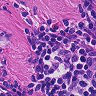
Metastatic tissue present: no